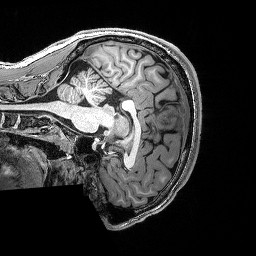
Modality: T1w
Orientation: sagittal
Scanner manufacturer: siemens
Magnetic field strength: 3 T
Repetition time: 2.53 s
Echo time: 0.0033 s